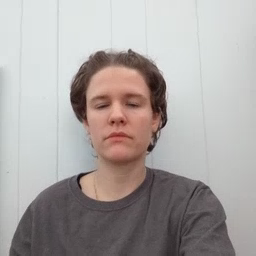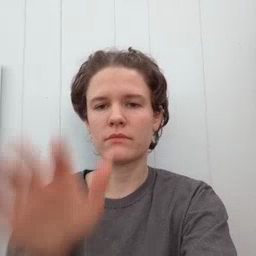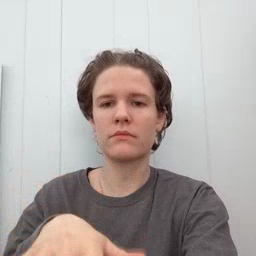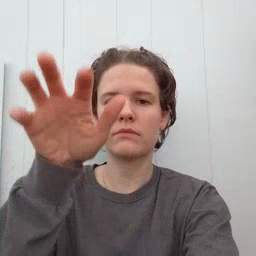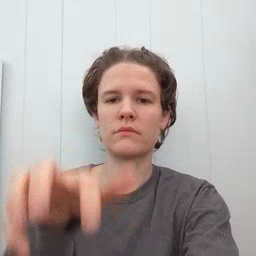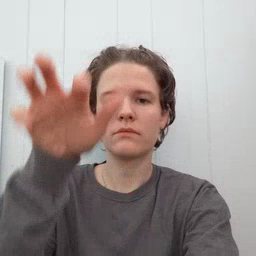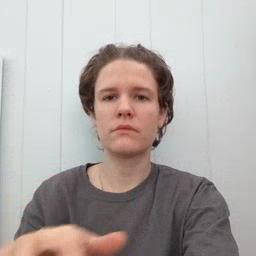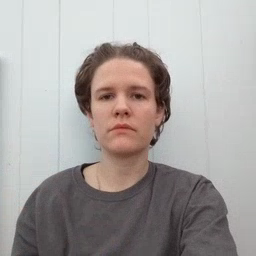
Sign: alligator